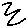
Label: zigzag